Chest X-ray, AP view. Patient: 6 years old, sex F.
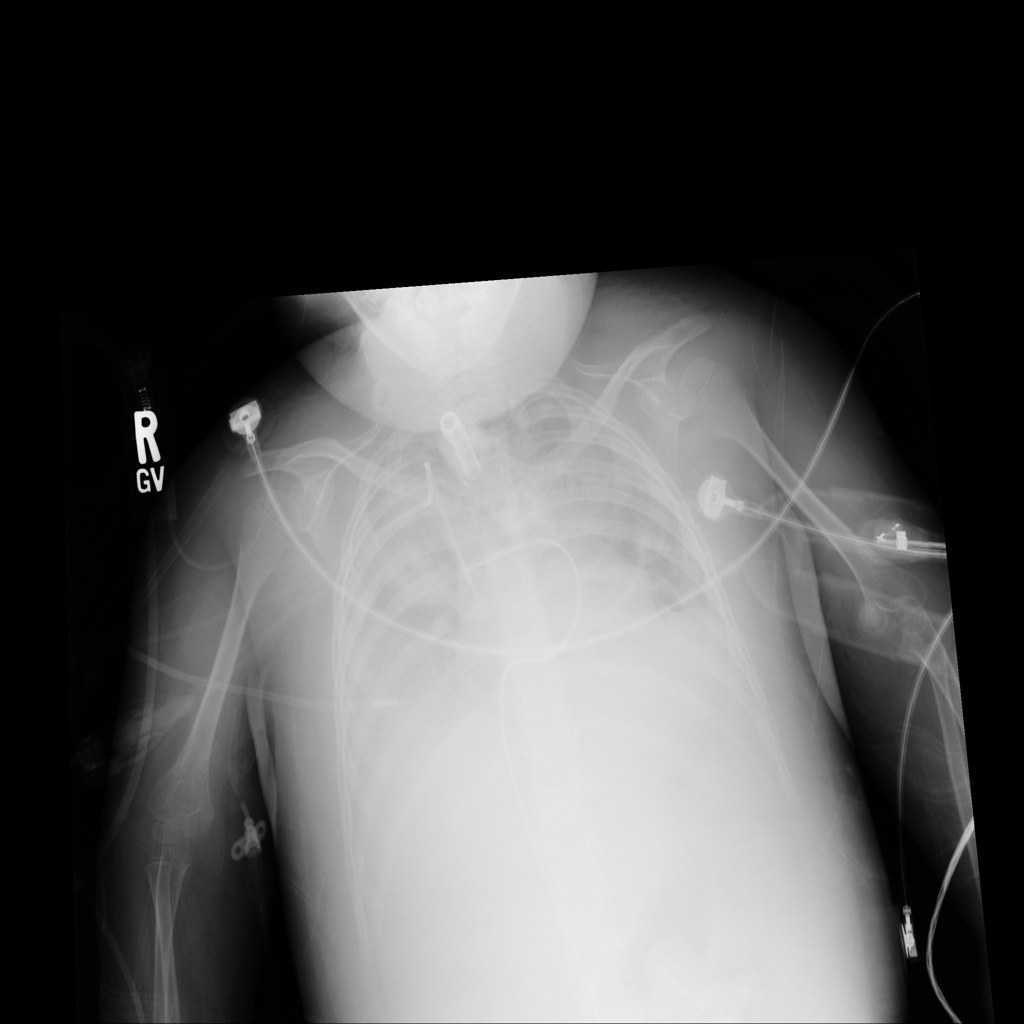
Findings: Infiltration